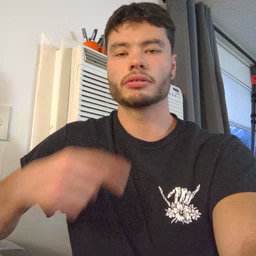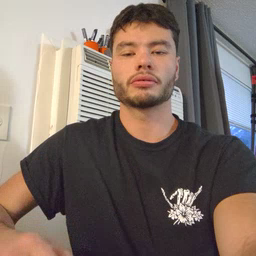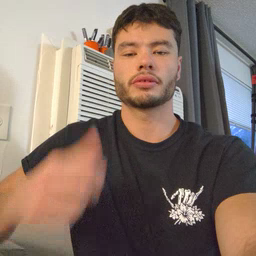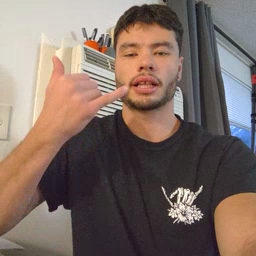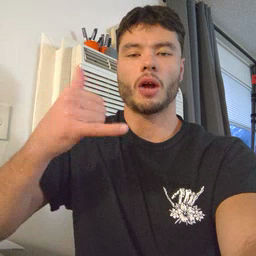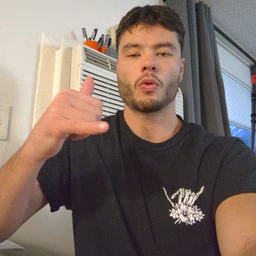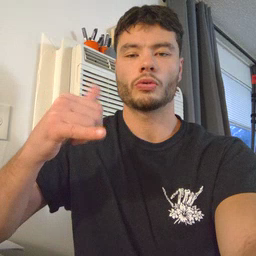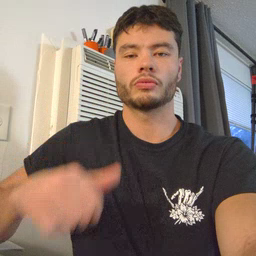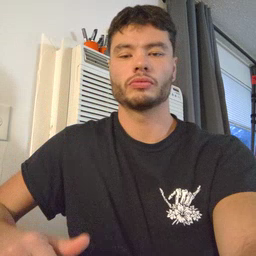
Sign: yellow